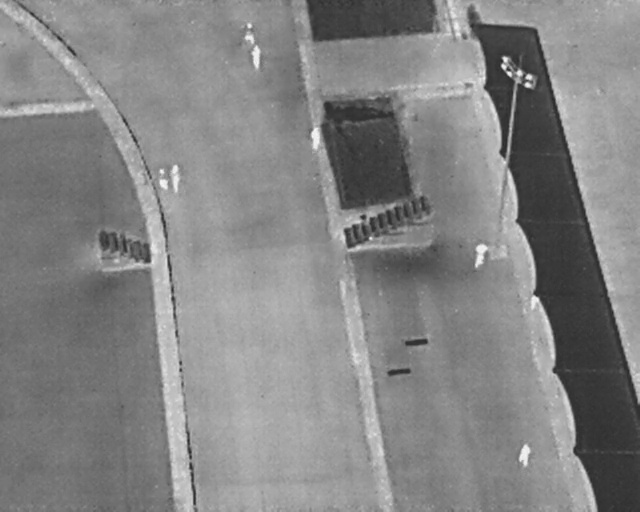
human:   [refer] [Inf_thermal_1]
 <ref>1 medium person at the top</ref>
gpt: <box>[[37, 4, 40, 7, 2]]</box>

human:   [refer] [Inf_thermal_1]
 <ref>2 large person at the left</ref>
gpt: <box>[[24, 33, 30, 36, 172], [23, 33, 27, 36, 169]]</box>